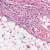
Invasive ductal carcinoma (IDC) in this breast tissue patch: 1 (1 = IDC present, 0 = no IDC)